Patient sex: M
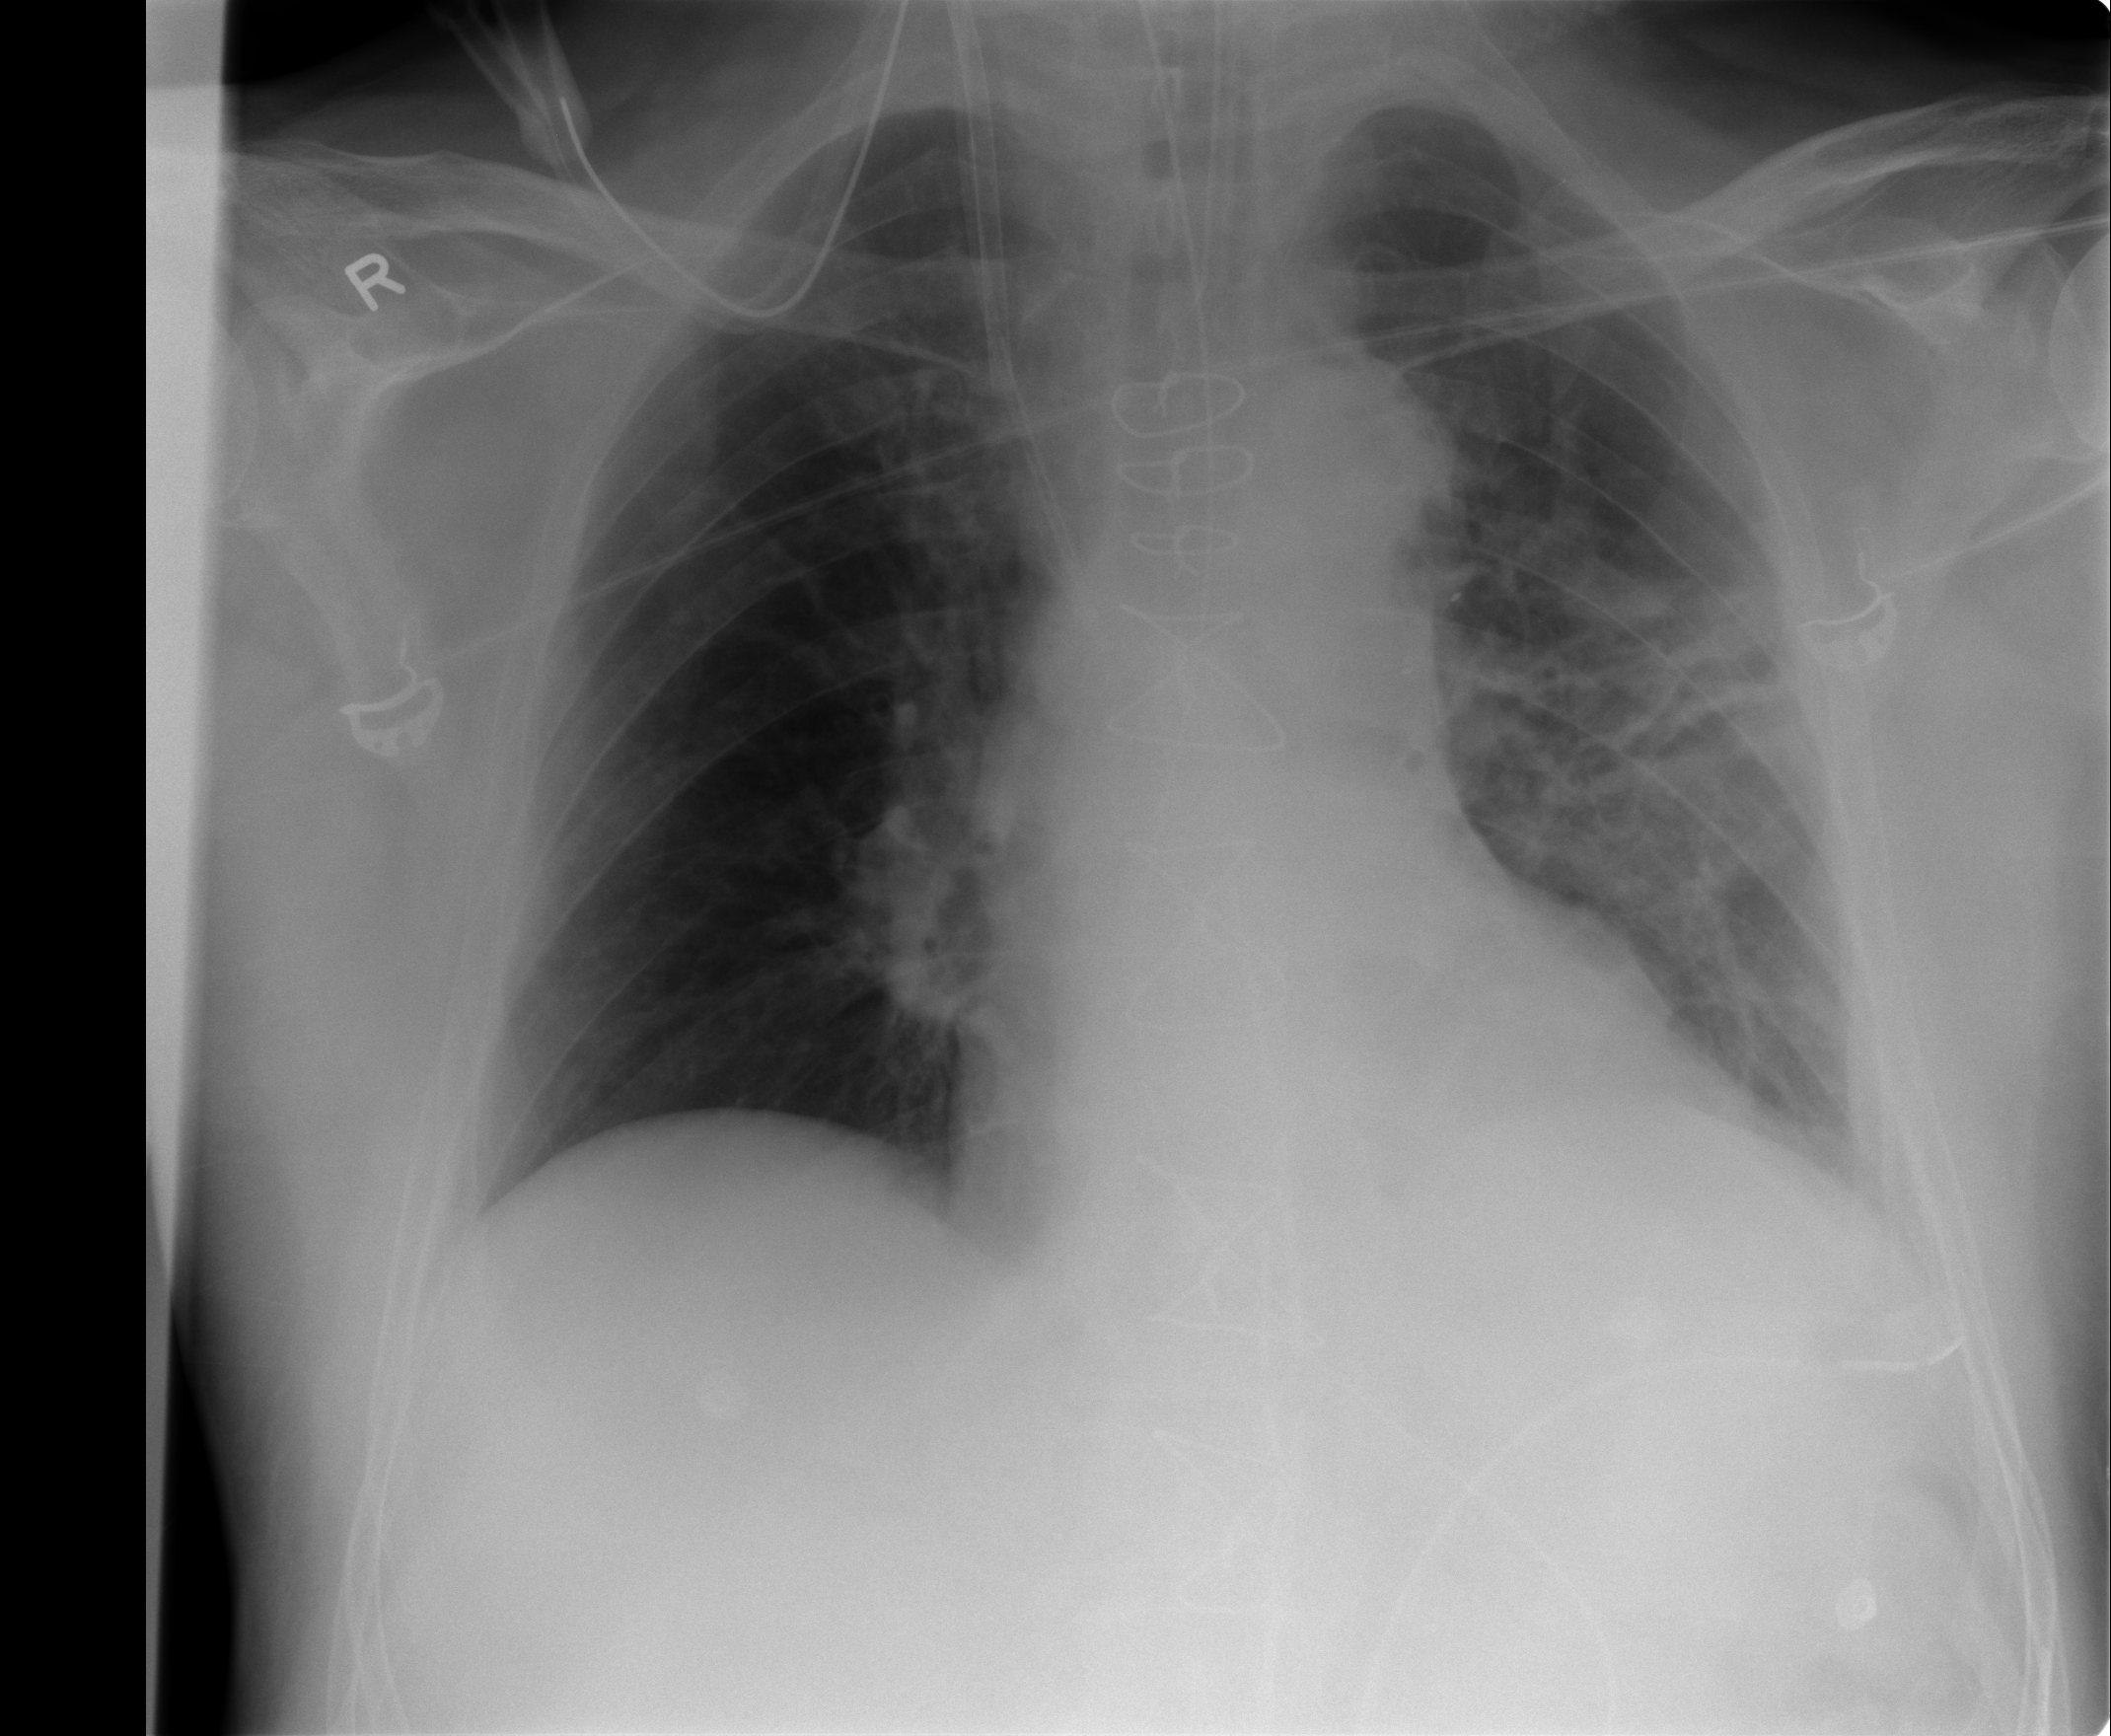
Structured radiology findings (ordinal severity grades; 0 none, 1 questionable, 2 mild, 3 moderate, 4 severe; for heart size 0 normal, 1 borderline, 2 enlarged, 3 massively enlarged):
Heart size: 0
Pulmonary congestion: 2
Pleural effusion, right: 0
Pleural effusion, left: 1
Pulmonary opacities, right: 0
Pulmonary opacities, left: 2
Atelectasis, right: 0
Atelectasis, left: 2